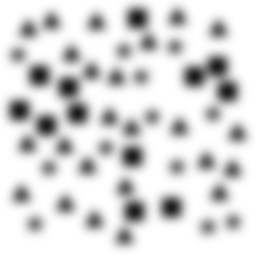
Squares: 12
Triangles: 24
Stars: 12
Total shapes: 48